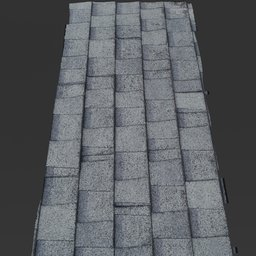
Label: architecture